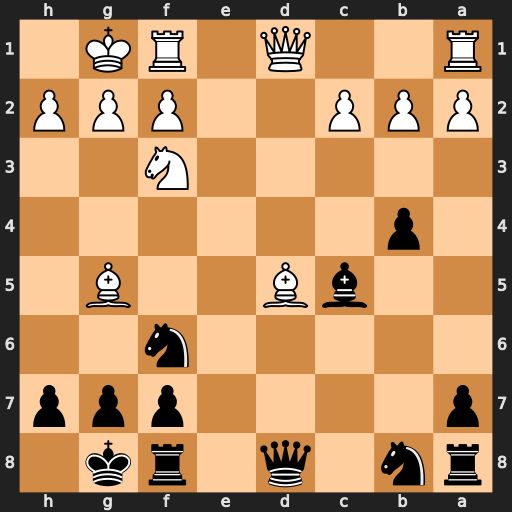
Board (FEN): rn1q1rk1/p4ppp/5n2/2bB2B1/1p6/5N2/PPP2PPP/R2Q1RK1
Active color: b
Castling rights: -
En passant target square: -
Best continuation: Qxd5 Bxf6 Qxd1 Raxd1 gxf6